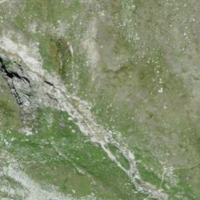
EUNIS habitat code: 26
Species observed at this site:
Parnassius phoebus
Anthyllis vulneraria